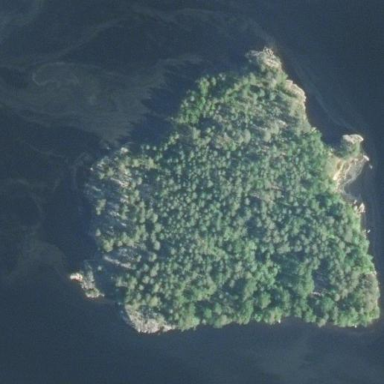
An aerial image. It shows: Islet surrounded by woodland.